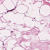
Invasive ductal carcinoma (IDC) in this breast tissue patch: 0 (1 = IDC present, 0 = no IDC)